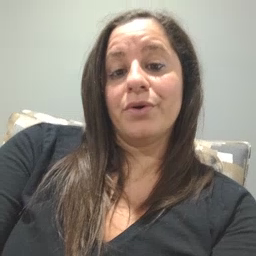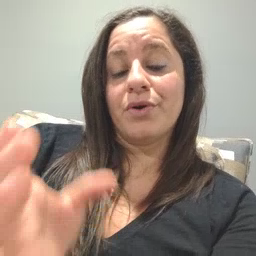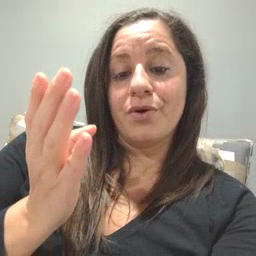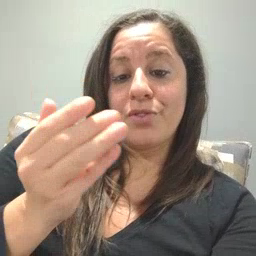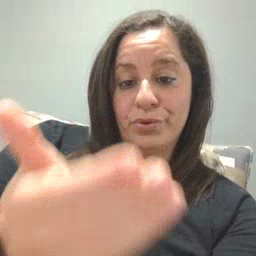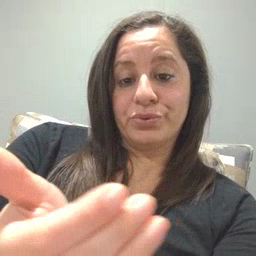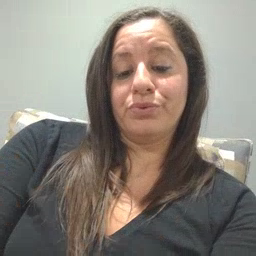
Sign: close